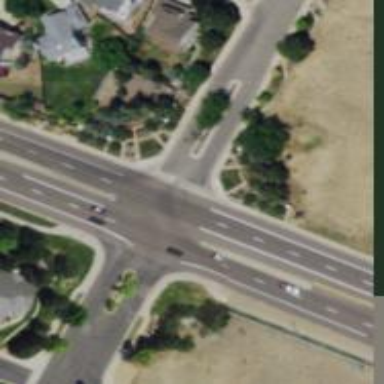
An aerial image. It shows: Unmarked crossing on the road.